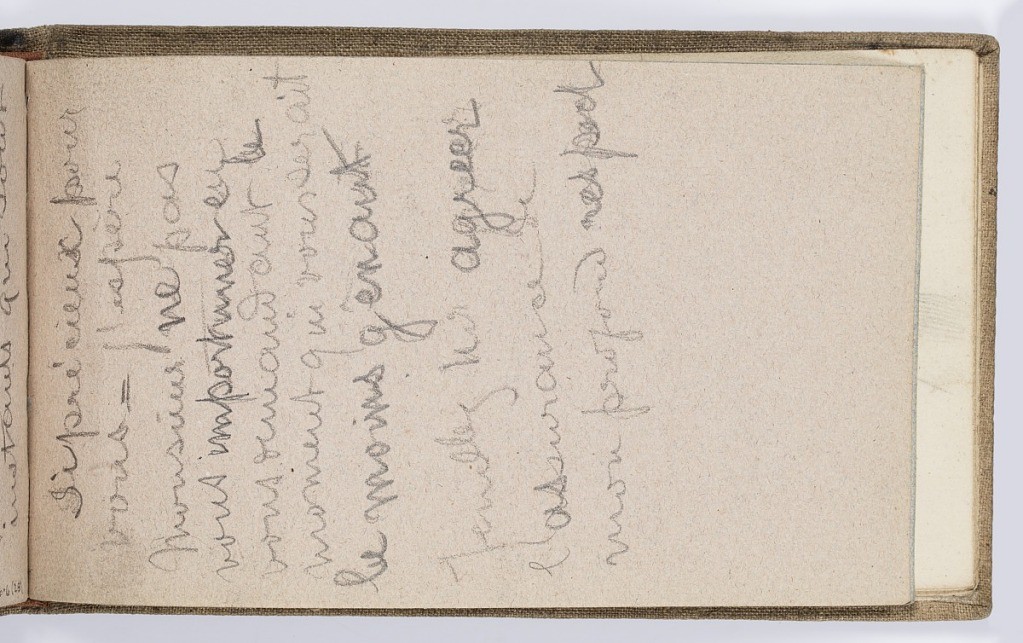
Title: Sketchbook Page: Draft of Letter
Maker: Kenyon Cox, American, 1856–1919
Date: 1877–78
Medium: Graphite on paper
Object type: Sketchbook folio
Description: Recto: Draft of letter in French, a continuation of the previous page.
Verso: Sketches of three standing, draped figures.  The two figures, above, appear to wear togas, each draped differently.  Below, the figure, possibly a soldier, wears a waist-length cloak and helmet.